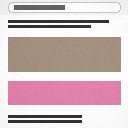
Screen state: on